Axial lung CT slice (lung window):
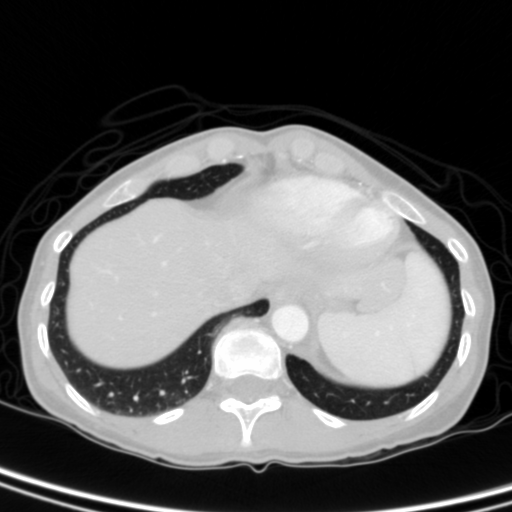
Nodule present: no